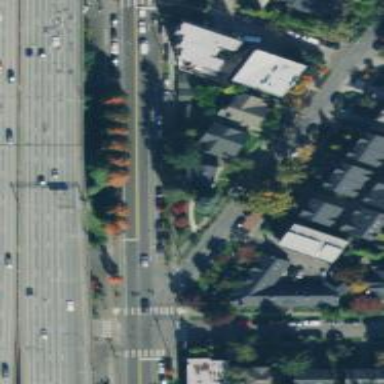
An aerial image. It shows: Tertiary road with asphalt surface and separate sidewalk.